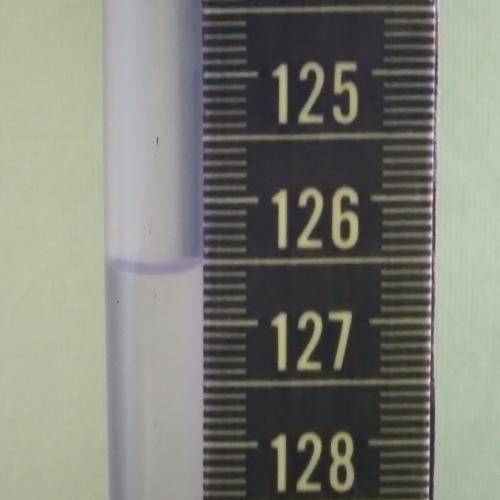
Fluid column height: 126.6 cm